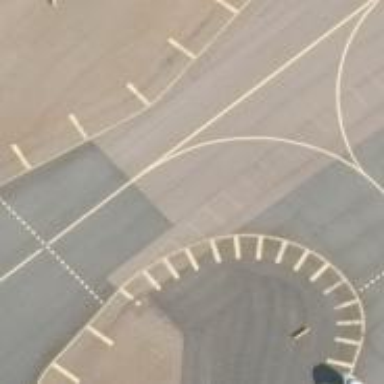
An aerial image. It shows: View of taxiway at the airport.